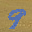
Label: 9